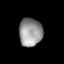
Tissue: prostate
Cell type: T cells
Senescence score: 0.3529
Nuclear area (px): 640
Mean DAPI intensity: 149.748